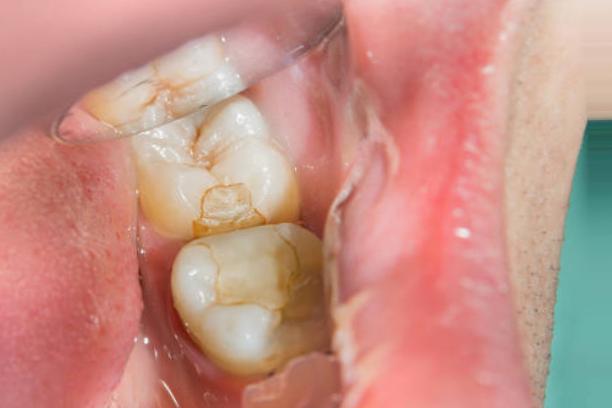
Condition: Caries